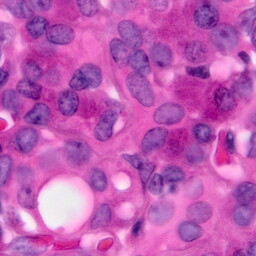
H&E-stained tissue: Pancreatic